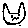
Label: cat